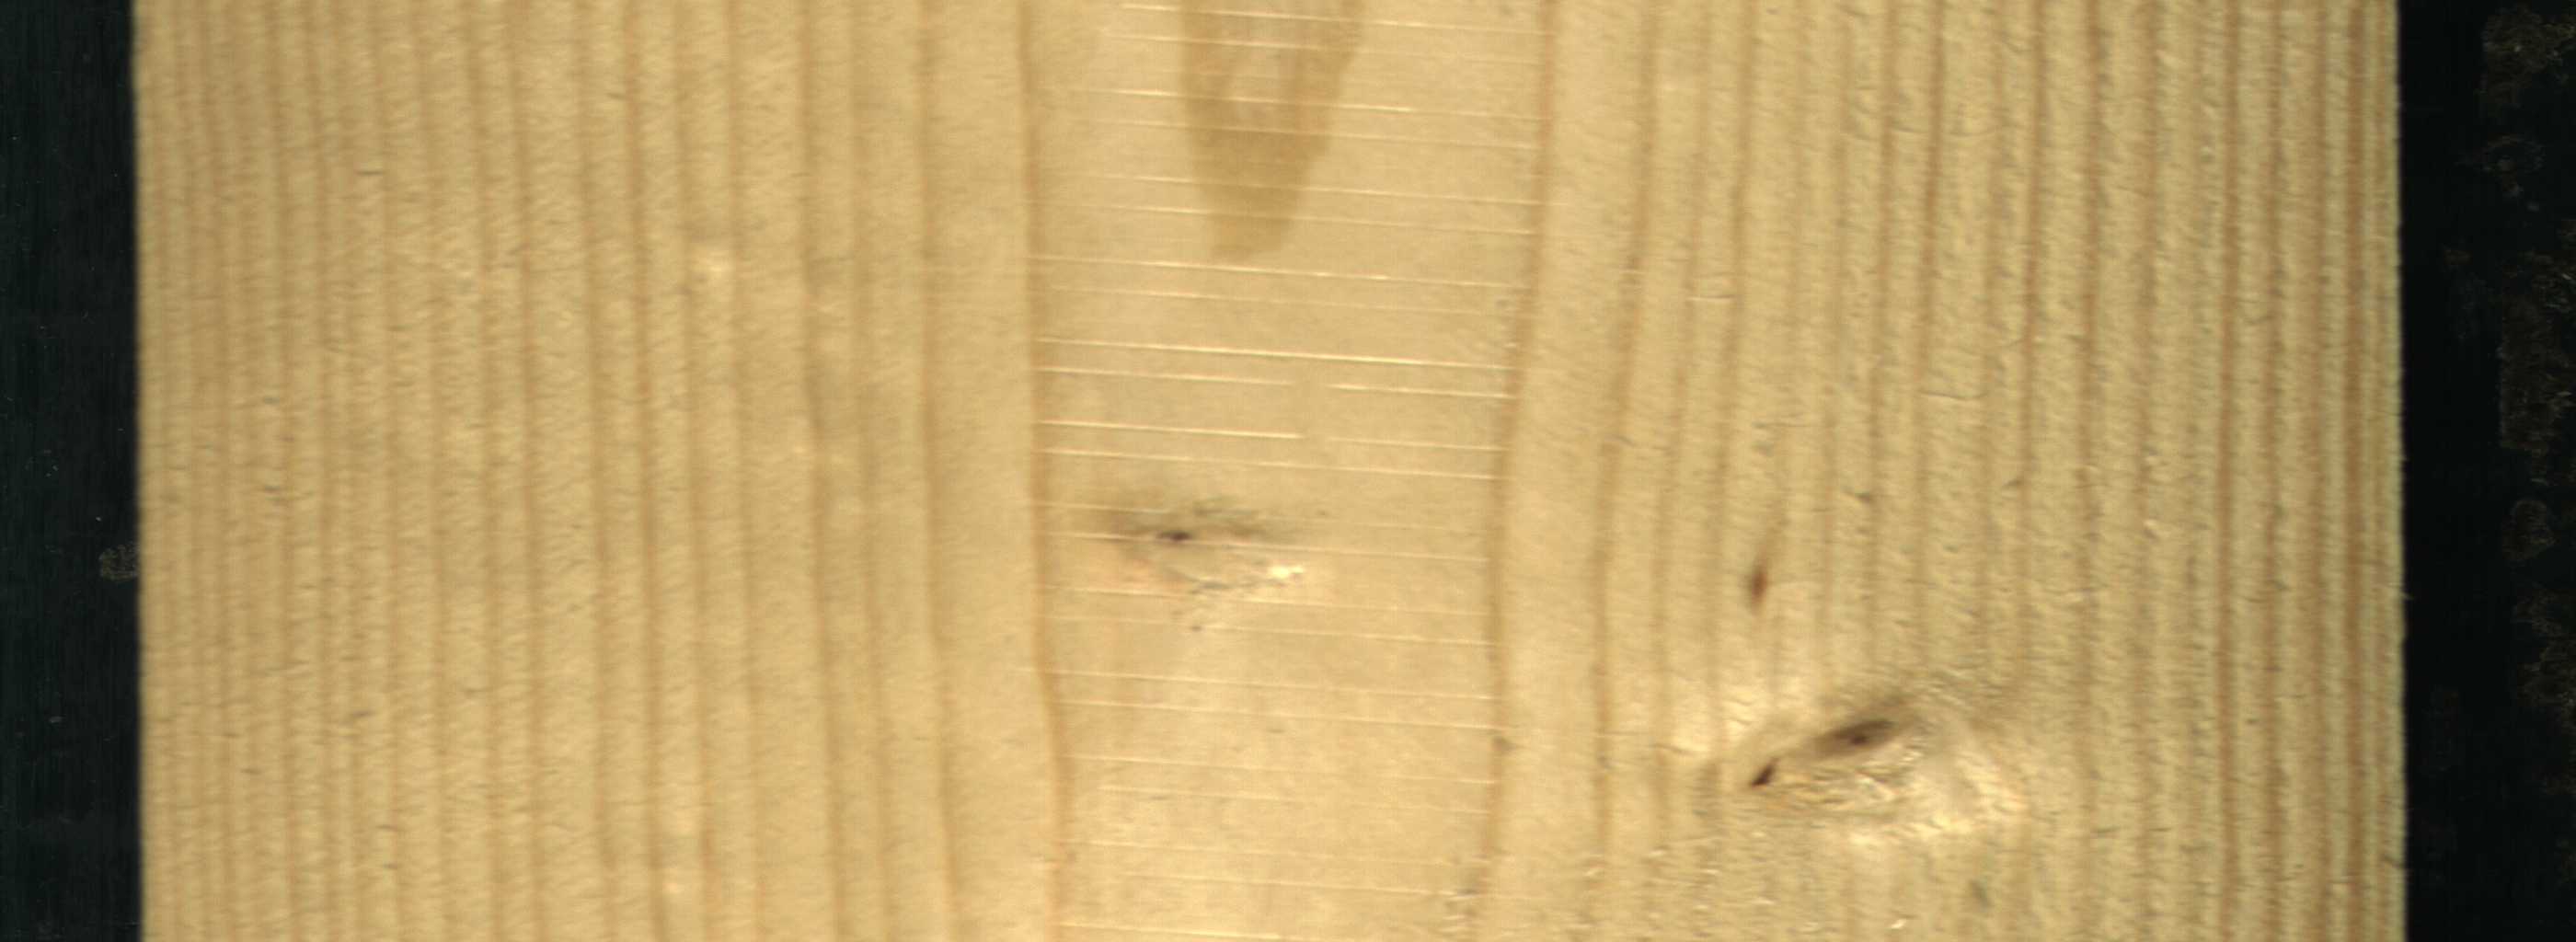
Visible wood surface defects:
Live_Knot
Live_Knot